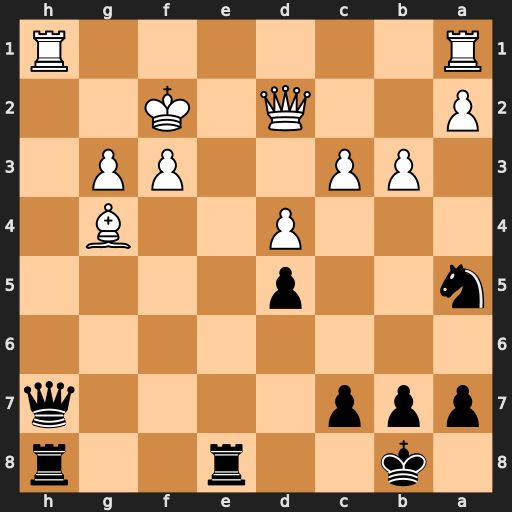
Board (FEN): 1k2r2r/ppp4q/8/n2p4/3P2B1/1PP2PP1/P2Q1K2/R6R
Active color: b
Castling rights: -
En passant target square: -
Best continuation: Qh2+ Rxh2 Rxh2+ Kf1 Rxd2